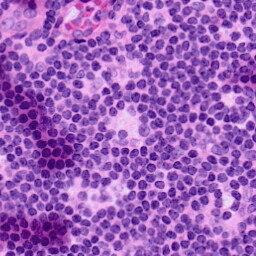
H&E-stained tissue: LymphNode